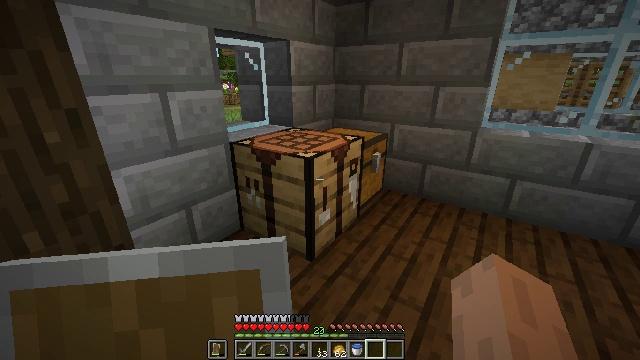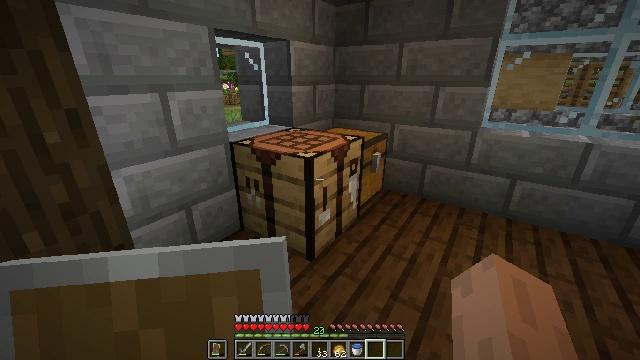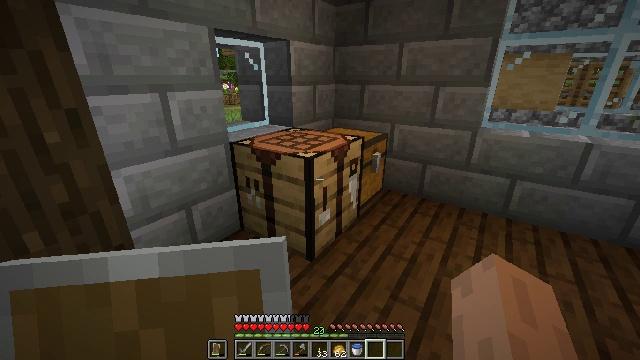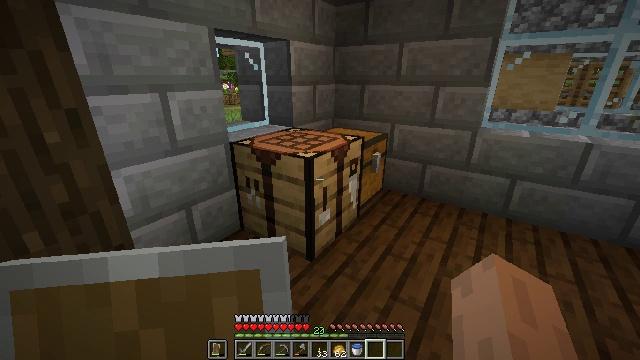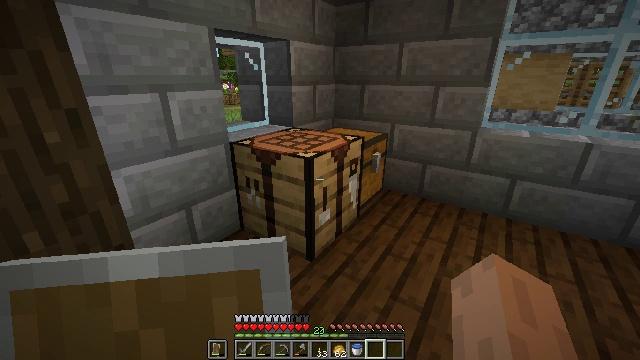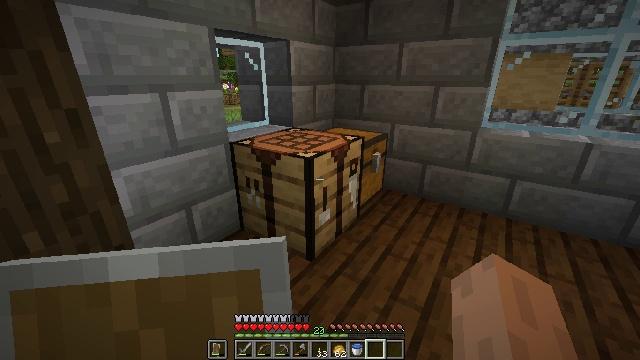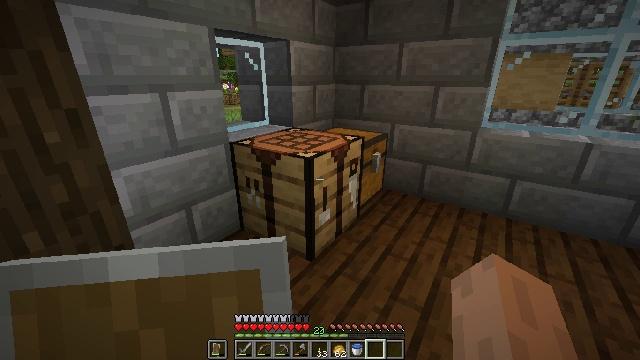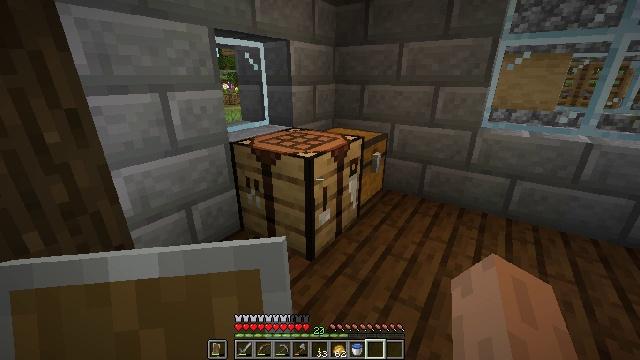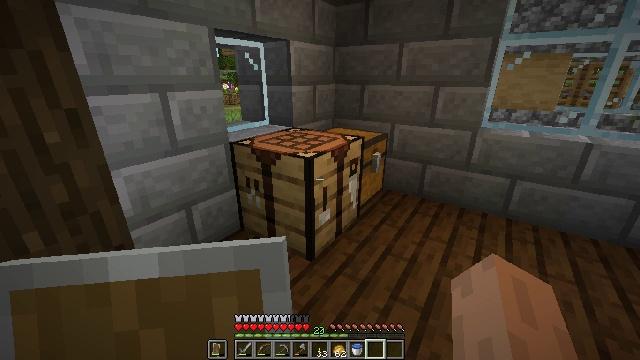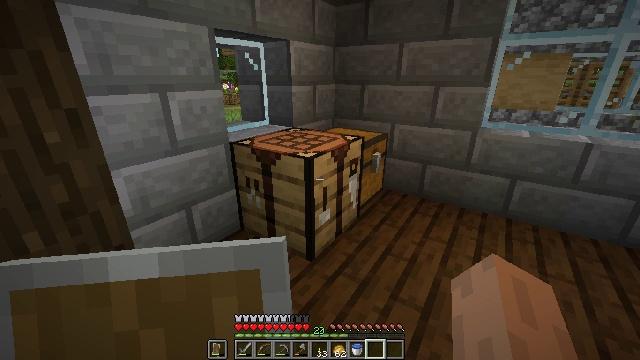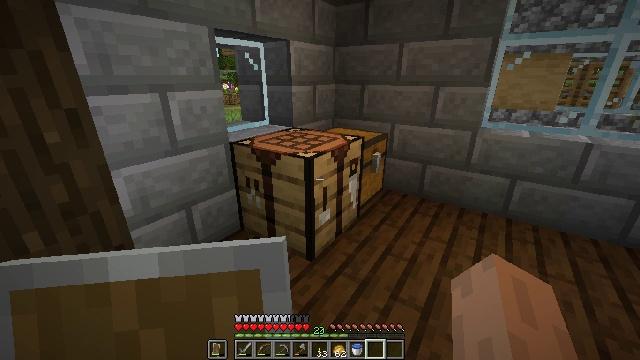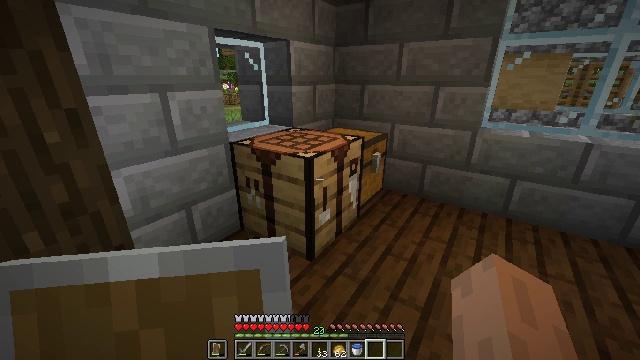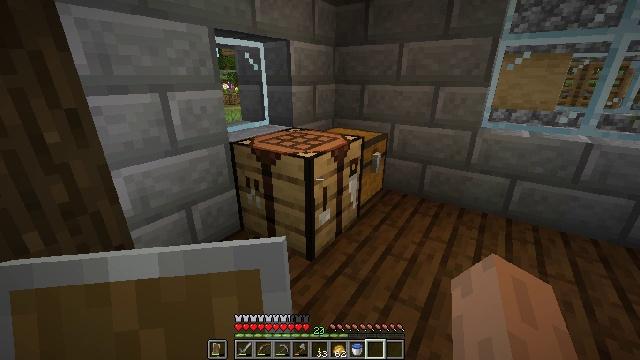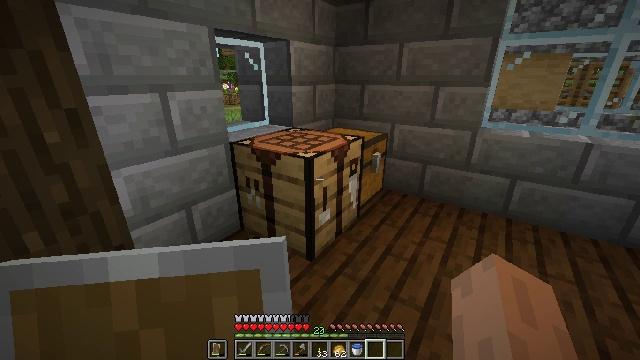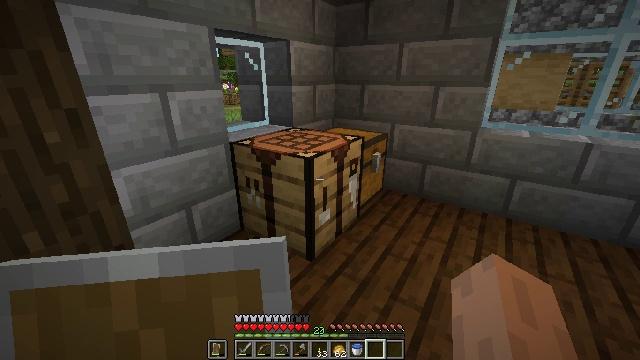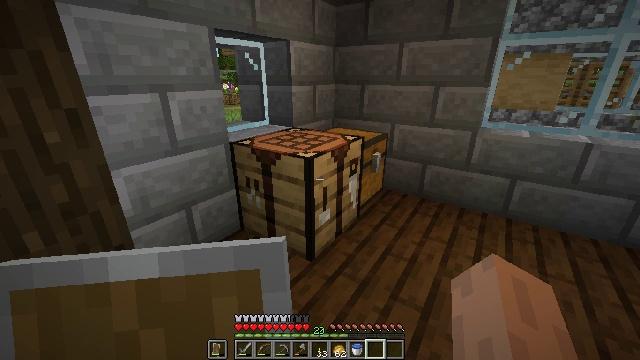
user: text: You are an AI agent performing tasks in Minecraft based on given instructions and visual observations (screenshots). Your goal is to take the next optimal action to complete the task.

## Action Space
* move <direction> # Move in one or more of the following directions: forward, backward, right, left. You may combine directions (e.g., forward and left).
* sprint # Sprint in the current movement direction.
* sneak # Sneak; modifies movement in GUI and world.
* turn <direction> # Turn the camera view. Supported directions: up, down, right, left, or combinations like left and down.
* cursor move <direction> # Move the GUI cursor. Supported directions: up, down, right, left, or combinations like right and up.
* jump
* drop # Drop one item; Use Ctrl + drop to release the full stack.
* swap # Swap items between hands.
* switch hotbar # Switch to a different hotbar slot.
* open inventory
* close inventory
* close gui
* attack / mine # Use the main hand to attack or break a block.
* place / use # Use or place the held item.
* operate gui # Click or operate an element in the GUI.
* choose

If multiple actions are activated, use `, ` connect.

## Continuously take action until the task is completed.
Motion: motion action
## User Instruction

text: Recycle the stone brick stairs from the structure.
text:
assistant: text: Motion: no_op
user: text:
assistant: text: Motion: no_op
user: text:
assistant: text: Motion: no_op
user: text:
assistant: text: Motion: no_op
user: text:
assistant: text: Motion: no_op
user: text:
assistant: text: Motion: no_op
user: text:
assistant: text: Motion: no_op
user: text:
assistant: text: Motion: no_op
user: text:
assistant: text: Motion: no_op
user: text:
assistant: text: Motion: no_op
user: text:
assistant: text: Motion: no_op
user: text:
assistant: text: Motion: no_op
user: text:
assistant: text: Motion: no_op
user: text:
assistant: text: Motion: no_op
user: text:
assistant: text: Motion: no_op
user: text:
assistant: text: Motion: no_op
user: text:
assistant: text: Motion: no_op
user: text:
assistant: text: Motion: no_op
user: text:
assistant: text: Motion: no_op
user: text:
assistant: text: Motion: no_op
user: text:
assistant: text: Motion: no_op
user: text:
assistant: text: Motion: no_op
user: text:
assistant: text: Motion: no_op
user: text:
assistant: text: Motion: no_op
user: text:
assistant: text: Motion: no_op
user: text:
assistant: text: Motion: no_op
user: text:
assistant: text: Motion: no_op
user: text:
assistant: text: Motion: no_op
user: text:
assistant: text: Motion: no_op
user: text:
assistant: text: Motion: no_op